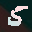
Label: 5